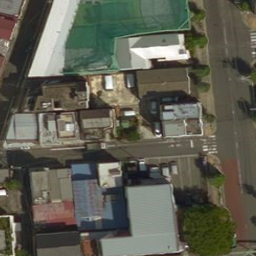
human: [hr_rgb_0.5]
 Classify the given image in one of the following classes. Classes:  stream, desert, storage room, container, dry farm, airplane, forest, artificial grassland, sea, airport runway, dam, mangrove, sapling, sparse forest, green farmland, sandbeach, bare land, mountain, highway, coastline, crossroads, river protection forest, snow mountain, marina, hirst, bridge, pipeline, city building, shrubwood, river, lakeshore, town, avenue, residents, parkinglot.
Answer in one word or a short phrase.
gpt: city building